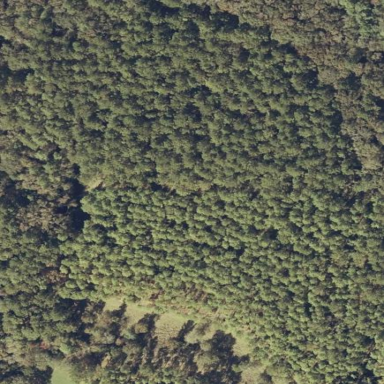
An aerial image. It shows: Mixed leaf woodland.